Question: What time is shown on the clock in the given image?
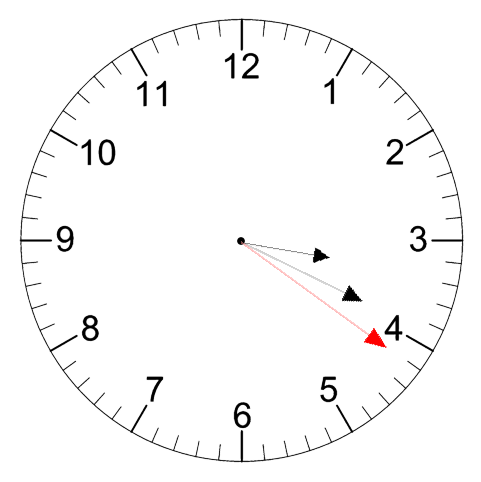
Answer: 03:19:21